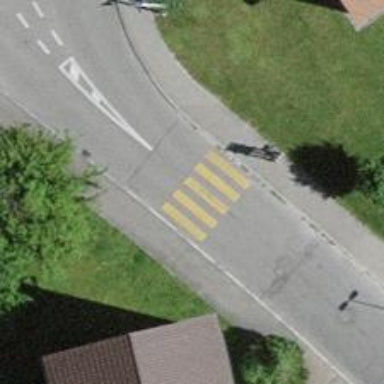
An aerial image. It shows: Zebra crossing on the road.